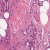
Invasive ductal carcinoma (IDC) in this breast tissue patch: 1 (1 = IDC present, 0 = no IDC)